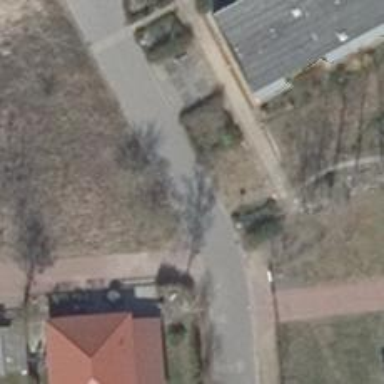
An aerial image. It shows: Smoothly paved residential road.